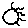
Label: sun